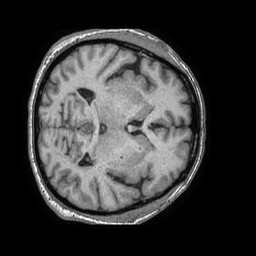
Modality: T1w
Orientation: axial
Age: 61
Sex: male
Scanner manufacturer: philips
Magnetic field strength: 1.5 T
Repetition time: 0.007513 s
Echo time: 0.003407 s